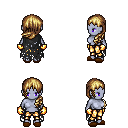
a pixel art fantasy rpg character, female body template, dark elf, purple skin, black tattered cape, gold greaves, blonde left-swept hairstyle, gold gloves, brown slippers, four views (front, back, left, right), 2x2 character sprite sheet, small pixel art, hard edges, no anti-aliasing